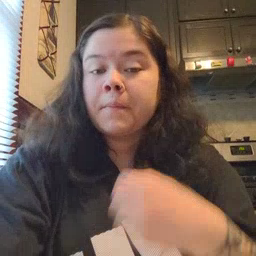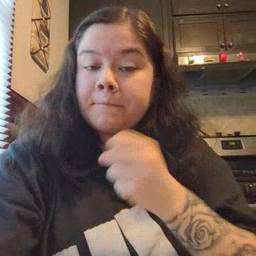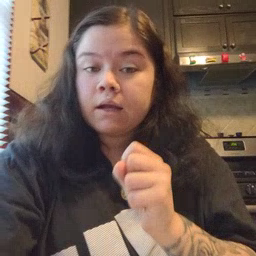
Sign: make